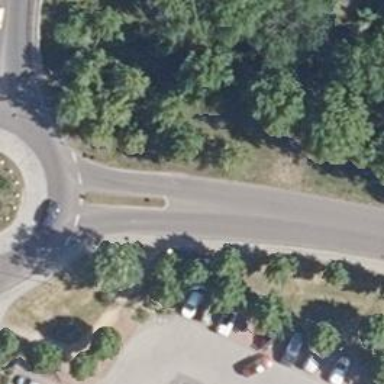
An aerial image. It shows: Unclassified road with asphalt surface and traffic calming island.